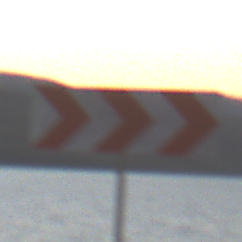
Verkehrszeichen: RichtungstafelnInKurvenGrossLinks
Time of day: SunriseSunset
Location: Outdoor (RoadRail)
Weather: PartlyCloudy
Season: NotSpecified
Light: Natural